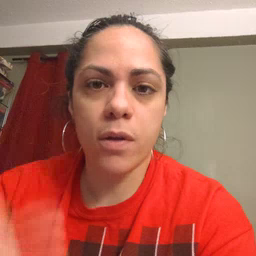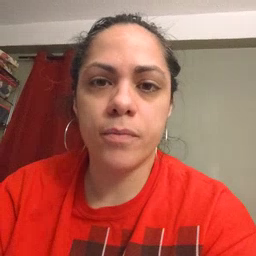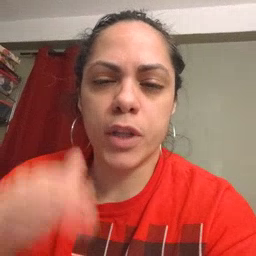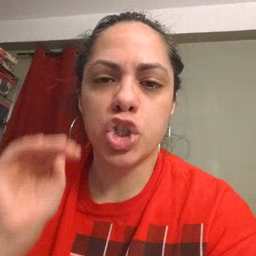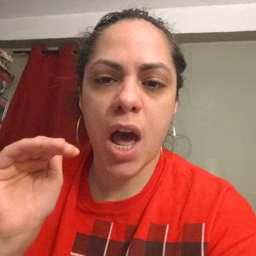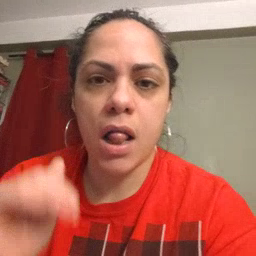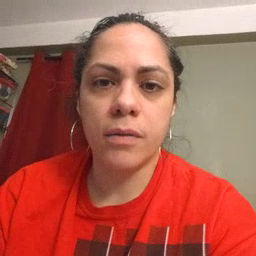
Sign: child